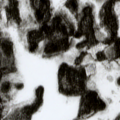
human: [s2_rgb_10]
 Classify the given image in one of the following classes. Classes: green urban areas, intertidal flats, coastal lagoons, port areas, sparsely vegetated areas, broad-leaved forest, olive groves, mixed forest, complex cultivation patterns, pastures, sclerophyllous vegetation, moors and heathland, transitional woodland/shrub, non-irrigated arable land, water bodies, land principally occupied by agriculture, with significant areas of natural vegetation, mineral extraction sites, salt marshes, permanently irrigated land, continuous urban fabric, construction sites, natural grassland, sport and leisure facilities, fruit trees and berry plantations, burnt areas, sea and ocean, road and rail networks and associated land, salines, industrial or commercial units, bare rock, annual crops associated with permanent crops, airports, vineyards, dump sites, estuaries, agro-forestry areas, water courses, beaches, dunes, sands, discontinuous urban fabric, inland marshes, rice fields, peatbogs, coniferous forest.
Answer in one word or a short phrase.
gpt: coniferous forest, mixed forest, peatbogs